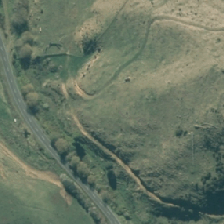
Land cover: low_producing_grassland